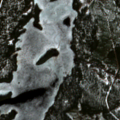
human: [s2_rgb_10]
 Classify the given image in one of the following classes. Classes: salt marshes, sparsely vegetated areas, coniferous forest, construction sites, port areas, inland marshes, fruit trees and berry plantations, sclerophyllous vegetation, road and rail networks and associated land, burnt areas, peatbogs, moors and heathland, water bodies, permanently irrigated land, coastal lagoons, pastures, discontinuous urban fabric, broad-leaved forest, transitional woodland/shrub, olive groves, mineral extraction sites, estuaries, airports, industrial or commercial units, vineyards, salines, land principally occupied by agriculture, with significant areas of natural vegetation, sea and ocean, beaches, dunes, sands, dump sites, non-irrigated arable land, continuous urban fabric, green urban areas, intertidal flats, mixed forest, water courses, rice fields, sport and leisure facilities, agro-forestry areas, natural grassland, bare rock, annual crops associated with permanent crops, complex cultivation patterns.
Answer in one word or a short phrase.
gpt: coniferous forest, transitional woodland/shrub, water bodies